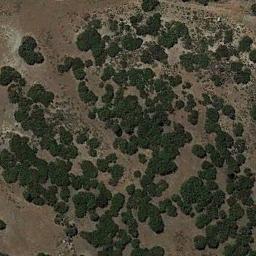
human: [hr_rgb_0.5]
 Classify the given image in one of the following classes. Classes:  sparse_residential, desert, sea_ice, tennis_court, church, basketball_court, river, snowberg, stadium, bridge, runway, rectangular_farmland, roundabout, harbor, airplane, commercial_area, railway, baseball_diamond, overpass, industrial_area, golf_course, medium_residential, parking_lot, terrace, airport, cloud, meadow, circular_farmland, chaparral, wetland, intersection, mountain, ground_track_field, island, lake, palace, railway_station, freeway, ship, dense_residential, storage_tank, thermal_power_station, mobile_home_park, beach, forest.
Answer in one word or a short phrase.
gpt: chaparral